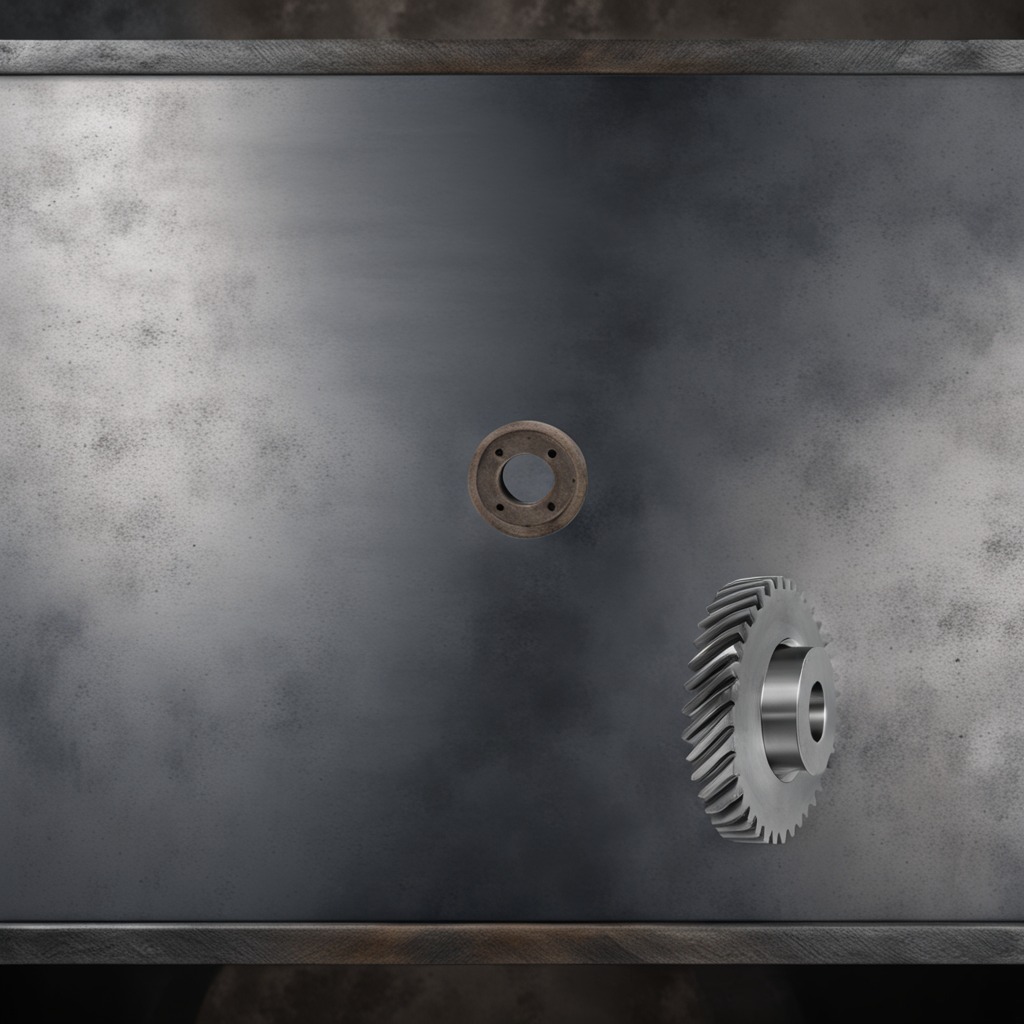
A steel gear with teeth is lying on a cold steel table in a mining workshop.